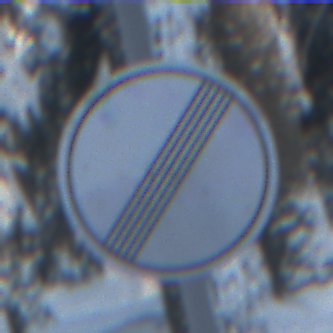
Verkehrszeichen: EndeSaemtlicherBegrenzungen
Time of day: MorningAfternoon
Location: Outdoor (Nature)
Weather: Clear
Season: Winter
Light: Natural